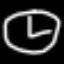
Label: clock